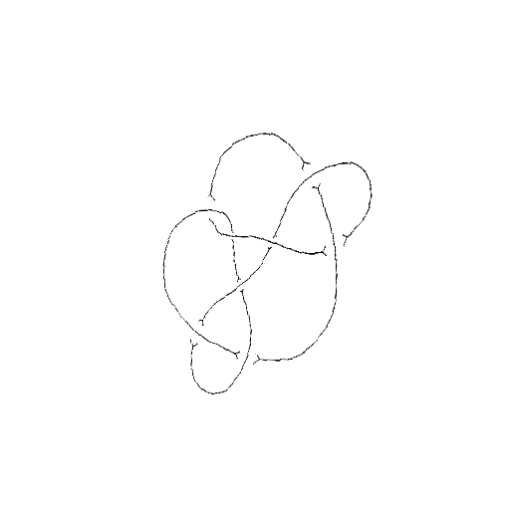
Crossing number: 8